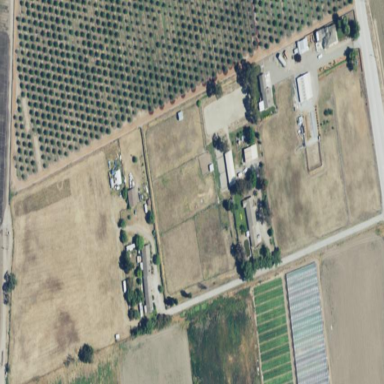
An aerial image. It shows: Farmyard area.